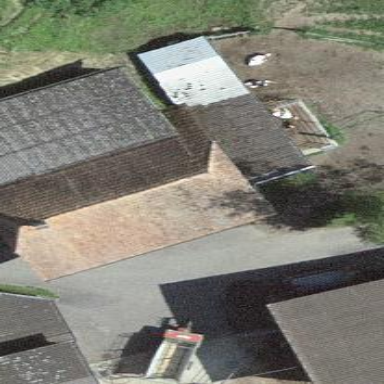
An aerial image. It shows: Sty building.